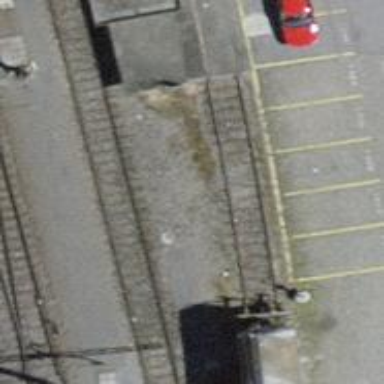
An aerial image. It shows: Single track railway in yard.